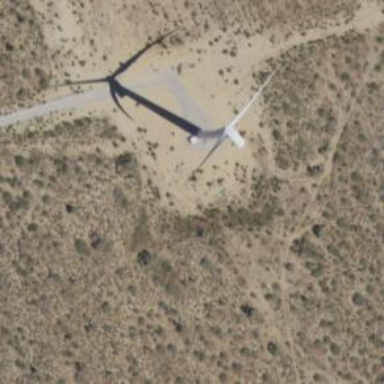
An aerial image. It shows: Wind generator powered by horizontal-axis wind turbine.